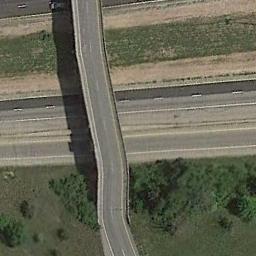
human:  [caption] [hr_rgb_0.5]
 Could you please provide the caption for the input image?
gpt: Many trees are beside the overpass .

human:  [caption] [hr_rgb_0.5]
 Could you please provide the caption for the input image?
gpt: The cross-line overpass is over the roads on the lawn .

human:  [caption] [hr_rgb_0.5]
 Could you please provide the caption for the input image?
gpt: There are three overpasses built above the other three roads .

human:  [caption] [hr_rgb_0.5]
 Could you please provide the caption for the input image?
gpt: The overpass is next to the grass and some trees .

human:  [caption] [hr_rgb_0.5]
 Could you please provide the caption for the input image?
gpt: There are green lawns and some bushes beside the overpass .